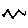
Label: zigzag